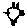
Label: sun